Field crop: maize
Growth stage: 2
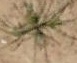
Species: salsola